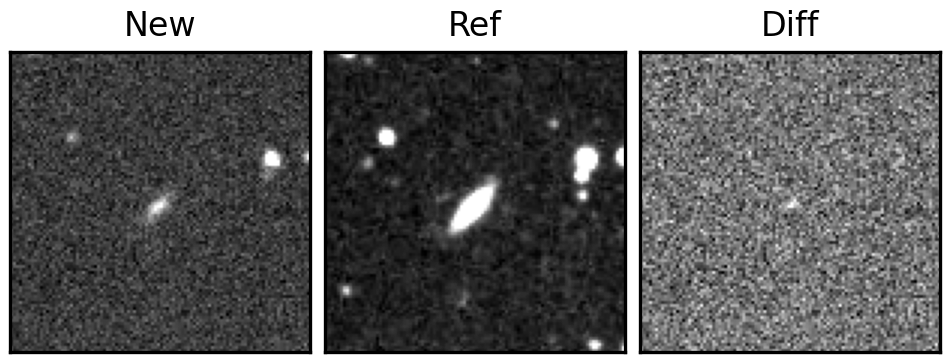
Label: real